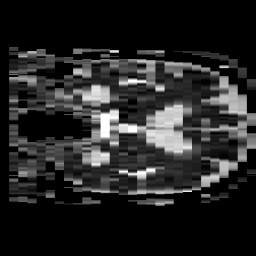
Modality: ADC
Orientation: coronal
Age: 77
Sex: male
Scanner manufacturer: philips
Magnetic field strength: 3 T
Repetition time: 4.426 s
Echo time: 0.06039 s